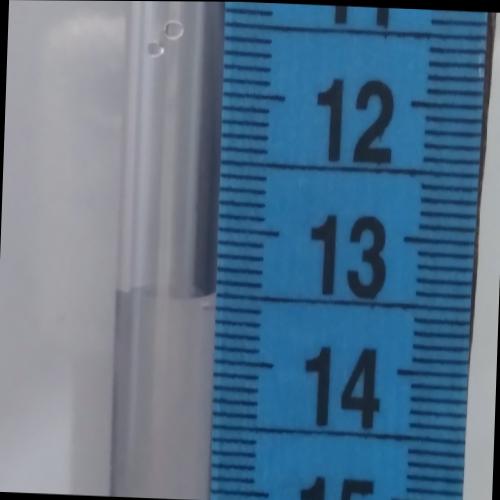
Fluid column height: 13.5 cm